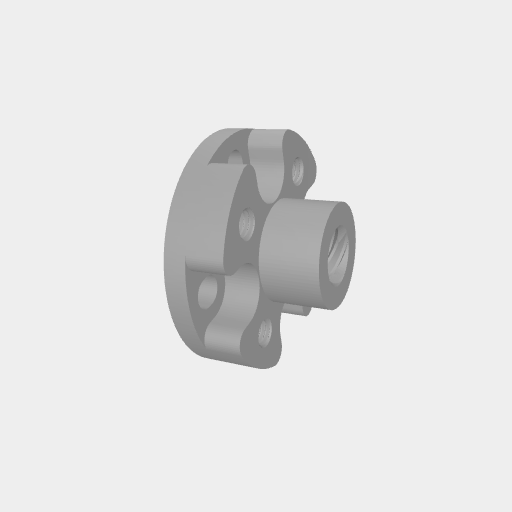
Part: LeadScrewPatternNut